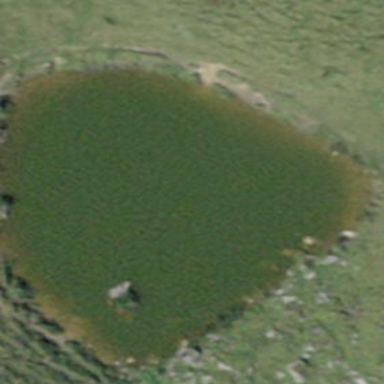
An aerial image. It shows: Serene lake surrounded by nature.